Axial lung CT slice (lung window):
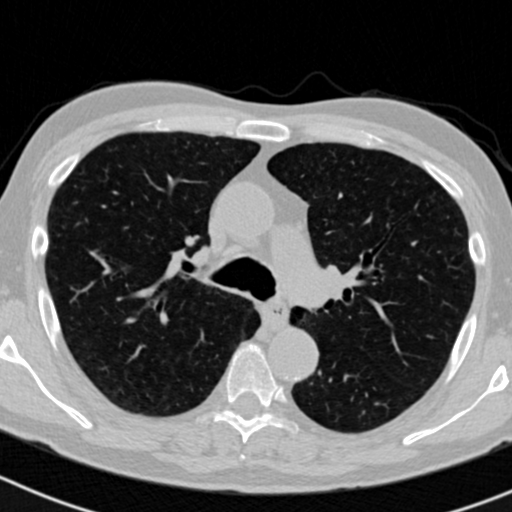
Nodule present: no